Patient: sex F, age 86
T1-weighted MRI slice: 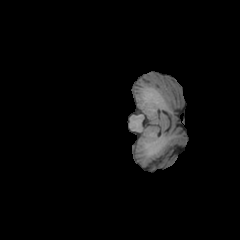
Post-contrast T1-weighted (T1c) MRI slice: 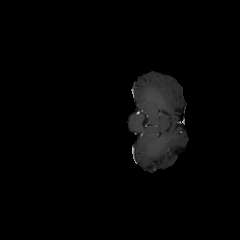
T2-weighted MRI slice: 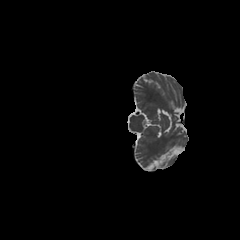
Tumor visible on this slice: no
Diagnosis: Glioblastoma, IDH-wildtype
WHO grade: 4